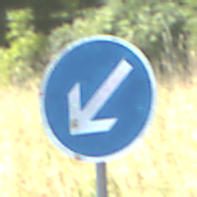
Verkehrszeichen: VorgeschriebeneVorbeifahrtLinks
Umgebung: Outdoor, Nature
Tageszeit: Midday
Wetter: Clear
Licht: Natural
Jahreszeit: NotSpecified
Kontrast: HighContrast